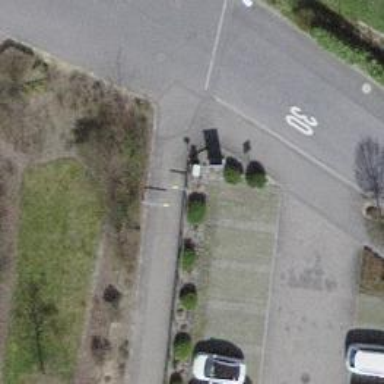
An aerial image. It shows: Cycle barrier.